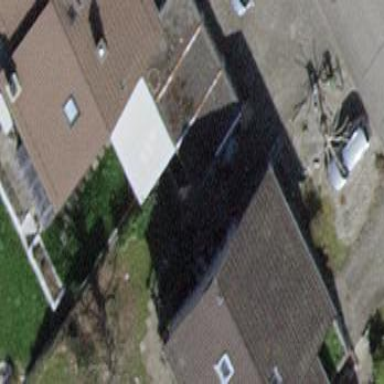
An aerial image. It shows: Group of garages.